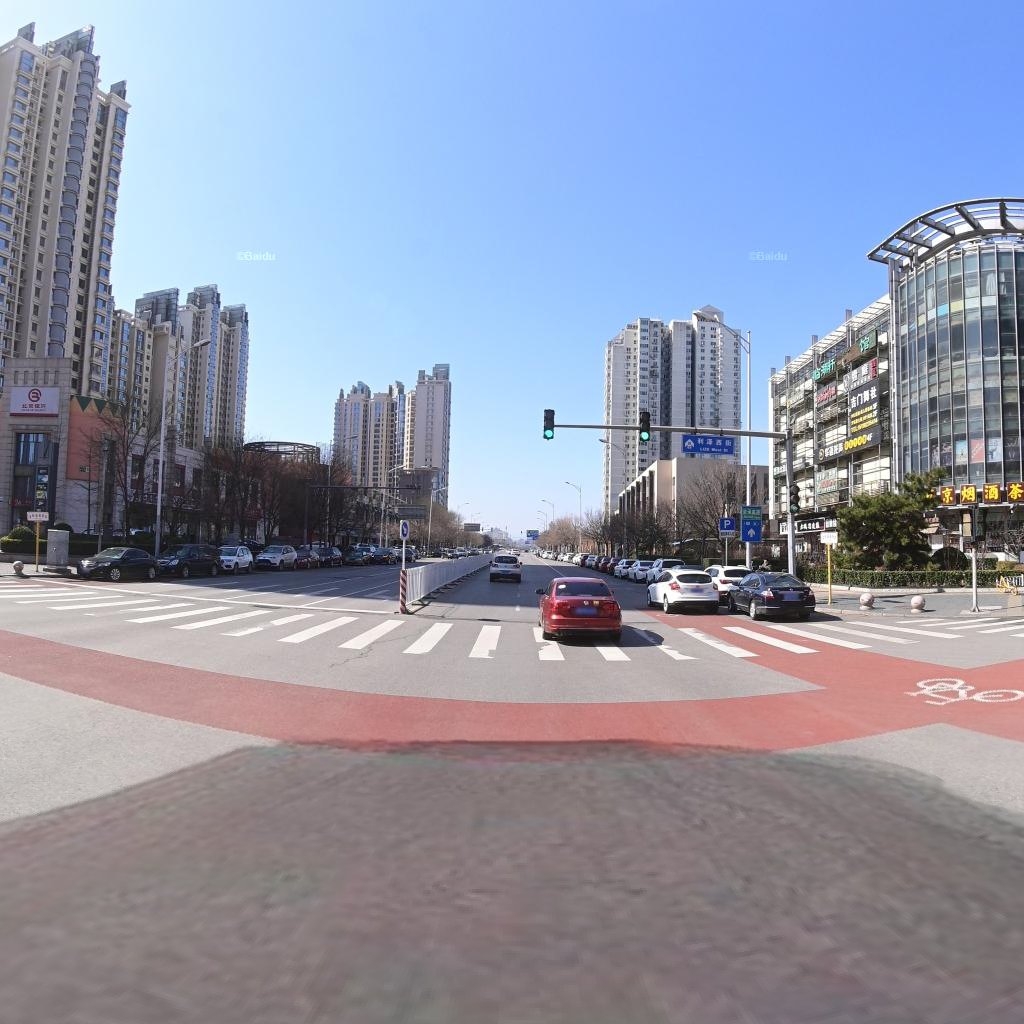
Region: Chaoyang
Road damage annotations: longitudinal crack